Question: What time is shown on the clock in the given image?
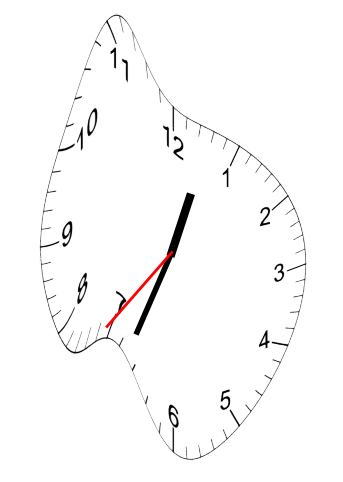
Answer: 12:33:36